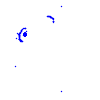
Particle: pion